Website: apple
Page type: cart
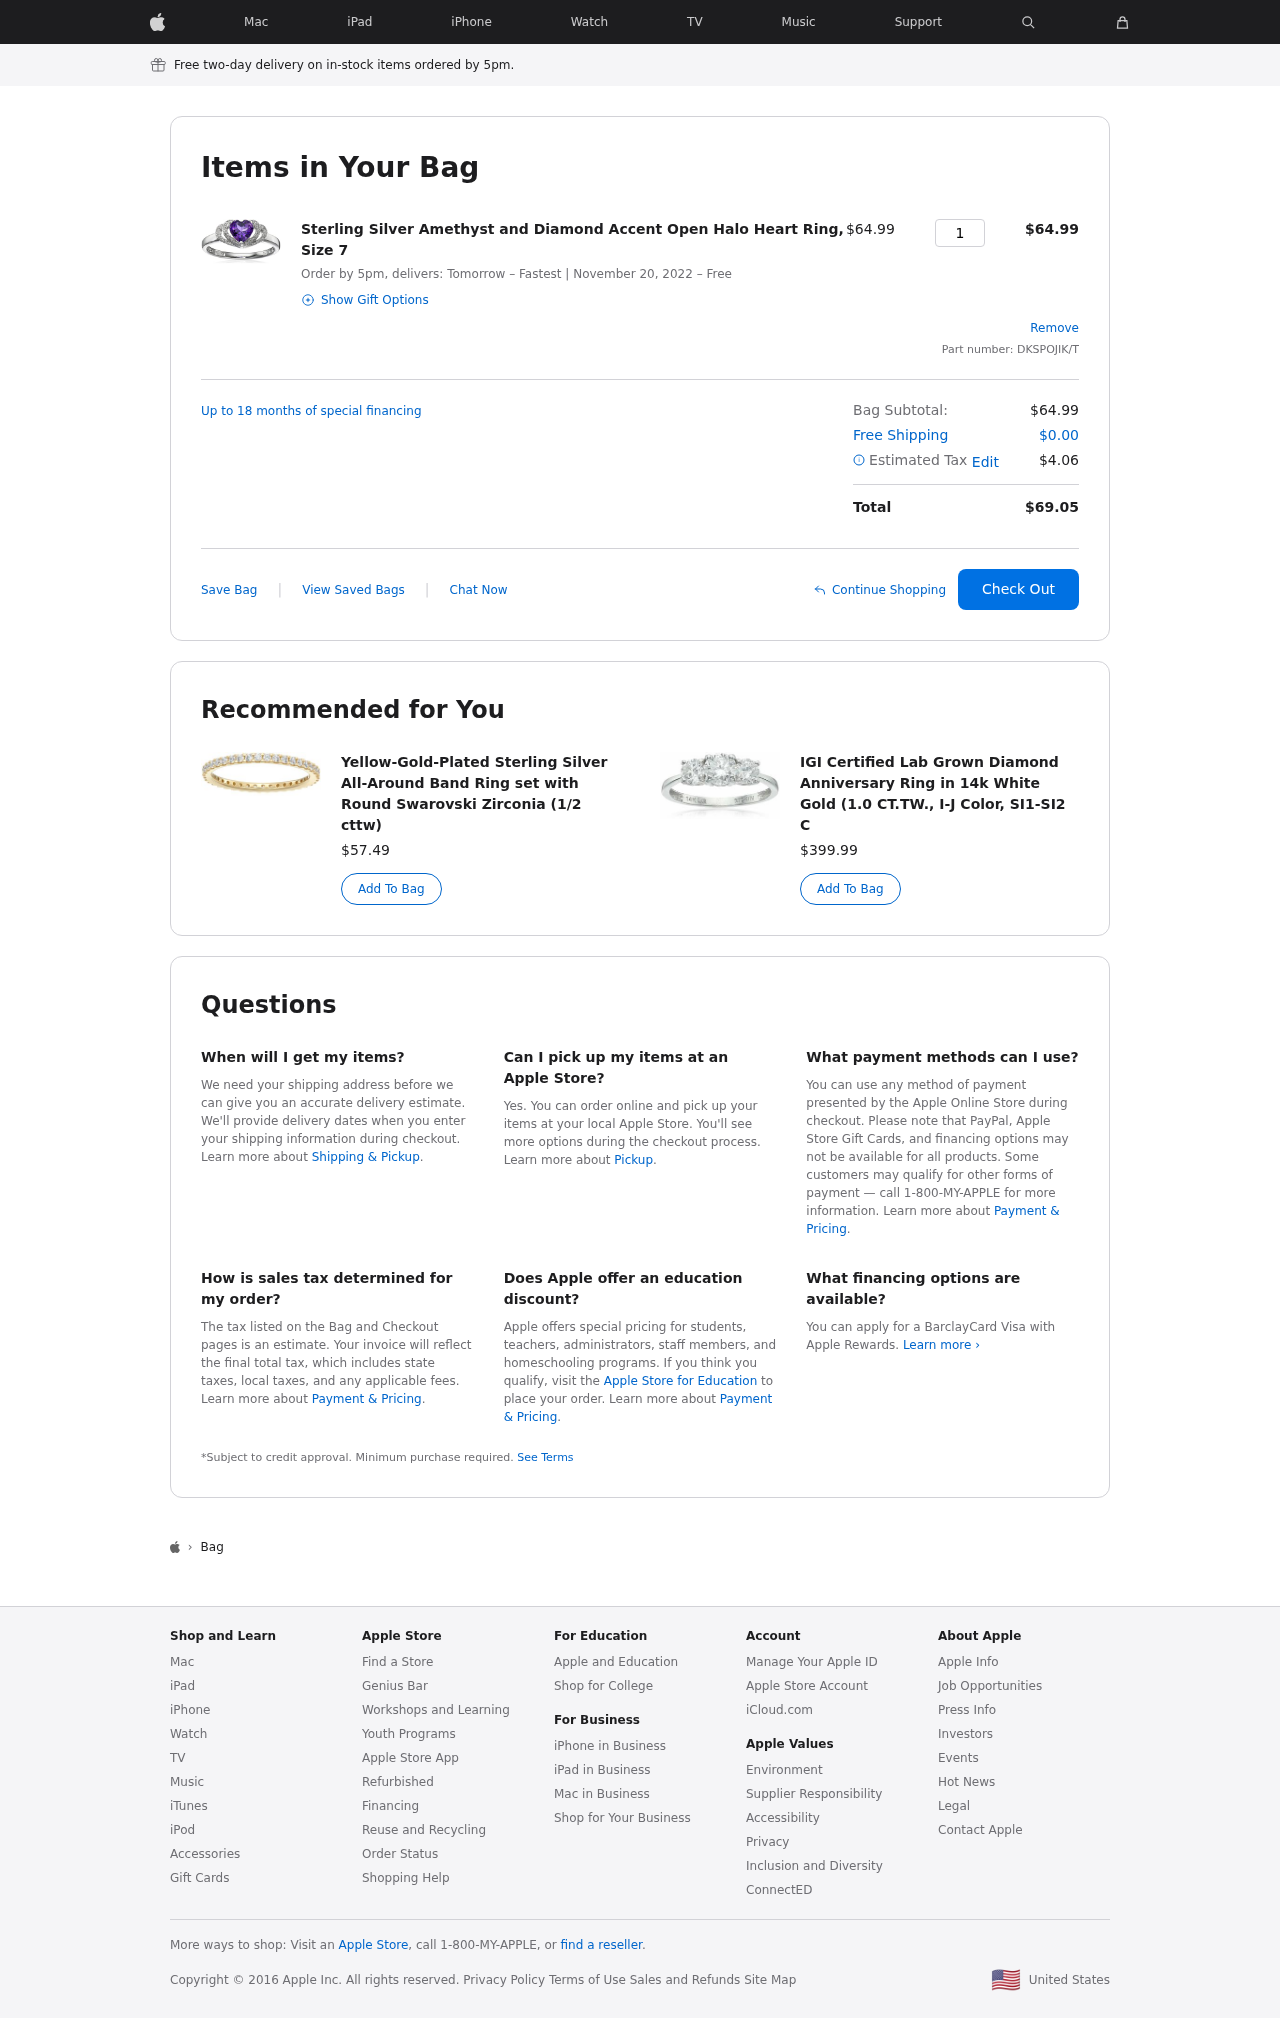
Product elements: key: PRODUCT1_NAME
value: Sterling Silver Amethyst and Diamond Accent Open Halo Heart Ring, Size 7
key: PRODUCT1_PRICE
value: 64.99
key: PRODUCT1_QUANTITY
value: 1
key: PRODUCT2_NAME
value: Yellow-Gold-Plated Sterling Silver All-Around Band Ring set with Round Swarovski Zirconia (1/2 cttw)
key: PRODUCT2_PRICE
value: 57.49
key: PRODUCT3_NAME
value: IGI Certified Lab Grown Diamond Anniversary Ring in 14k White Gold (1.0 CT.TW., I-J Color, SI1-SI2 C
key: PRODUCT3_PRICE
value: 399.99
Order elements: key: ORDER_DELIVERY_DATE
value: November 20, 2022
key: ORDER_SUBTOTAL
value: $64.99
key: ORDER_ID
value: DKSPOJIK/T
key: ORDER_SHIPPING_COST
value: $0.00
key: ORDER_TAX
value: $4.06
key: ORDER_TOTAL
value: $69.05